Here is the time-frequency representation (spectrogram) of a rolling-element bearing's vibration measurement. Determine the bearing's health state. Answer with exactly one of: normal, inner_race, outer_race, ball.
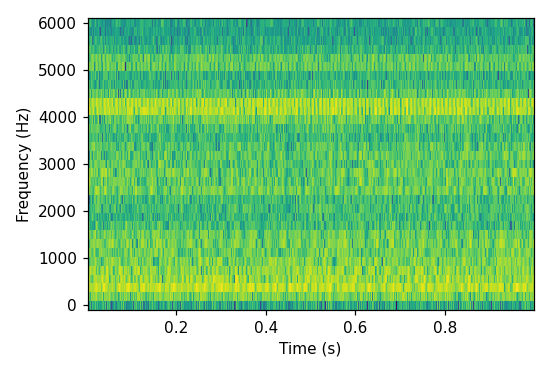
Answer: normal